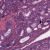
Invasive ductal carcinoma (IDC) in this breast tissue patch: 0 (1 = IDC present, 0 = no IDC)